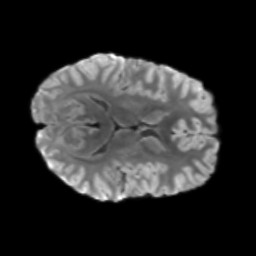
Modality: T2w
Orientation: axial
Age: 27
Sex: female
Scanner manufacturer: siemens
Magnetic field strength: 3 T
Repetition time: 3.23 s
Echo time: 0.0892 s